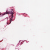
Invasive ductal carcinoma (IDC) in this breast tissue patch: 0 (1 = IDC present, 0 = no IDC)